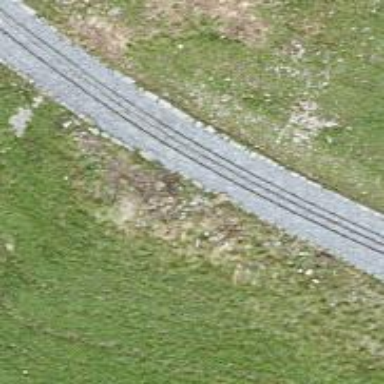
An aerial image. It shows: Narrow-gauge railway.